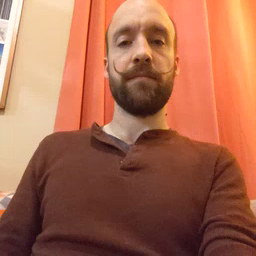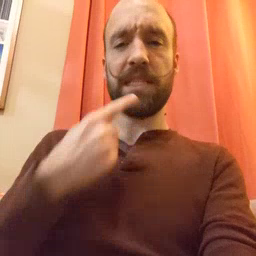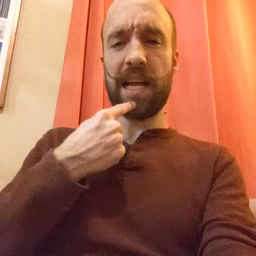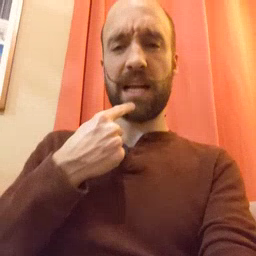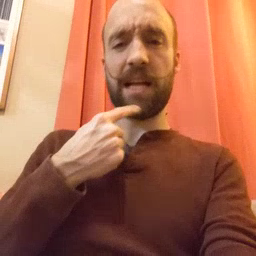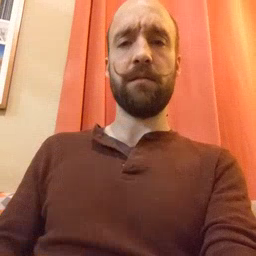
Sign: say